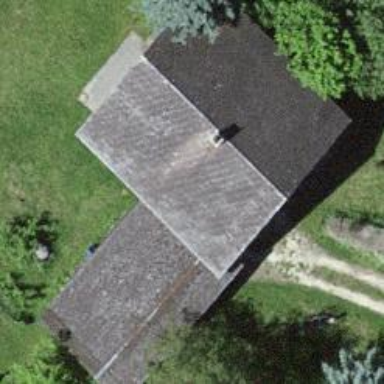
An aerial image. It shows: Farm building.